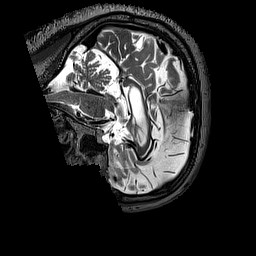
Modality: T2w
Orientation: sagittal
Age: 46
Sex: male
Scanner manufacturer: siemens
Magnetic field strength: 3 T
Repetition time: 3.2 s
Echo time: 0.567 s